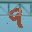
Label: 9